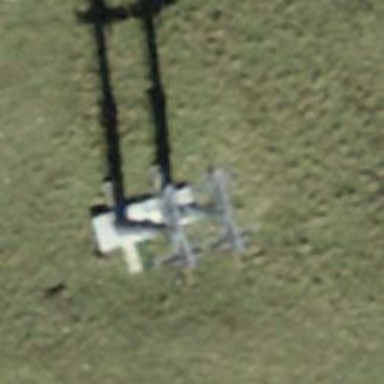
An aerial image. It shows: Pylon used for aerialway.